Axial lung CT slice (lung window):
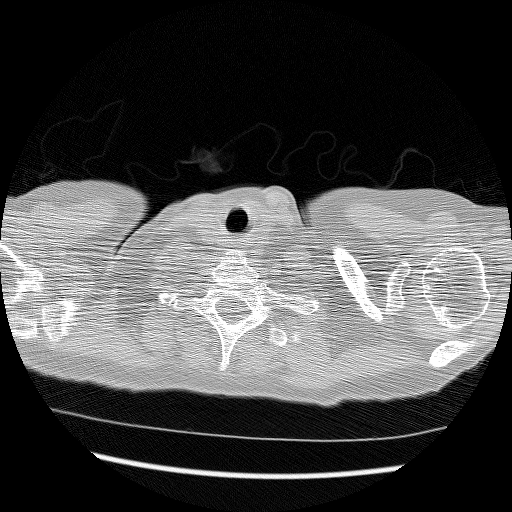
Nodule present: no